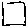
Label: square